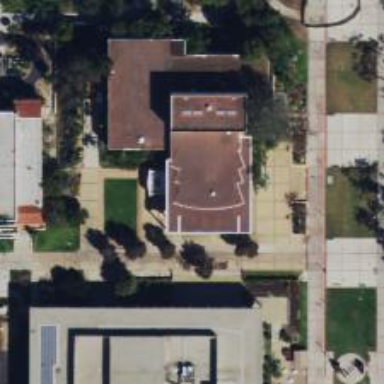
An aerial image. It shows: University building.